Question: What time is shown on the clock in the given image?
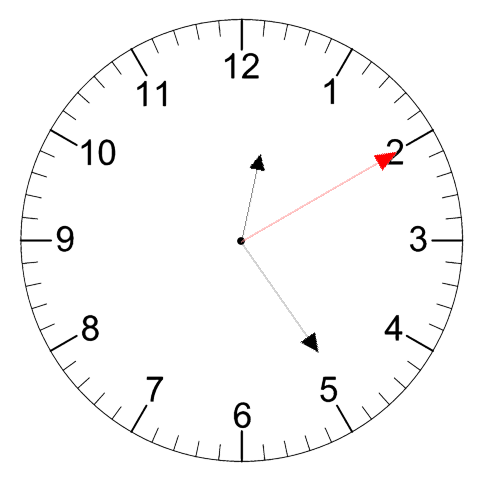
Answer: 12:24:10